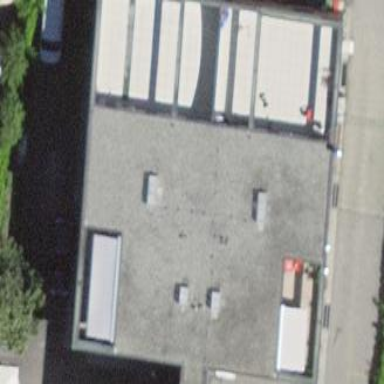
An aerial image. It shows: Commercial building.